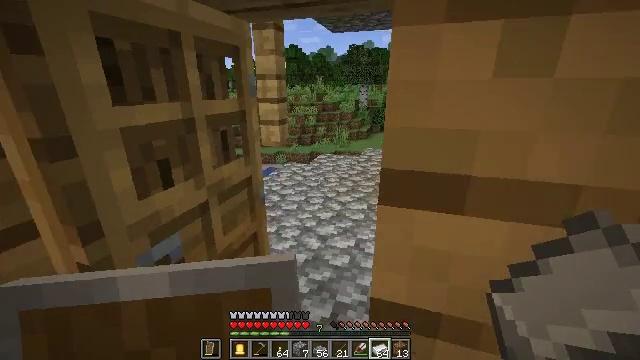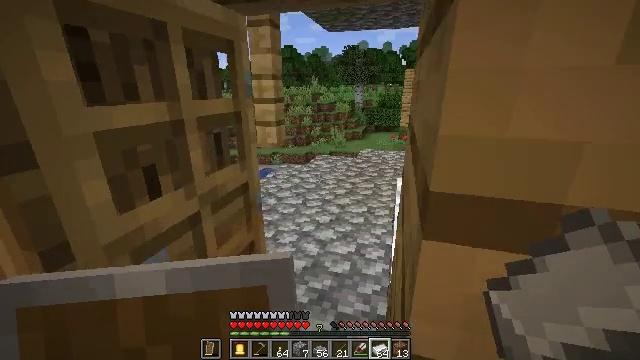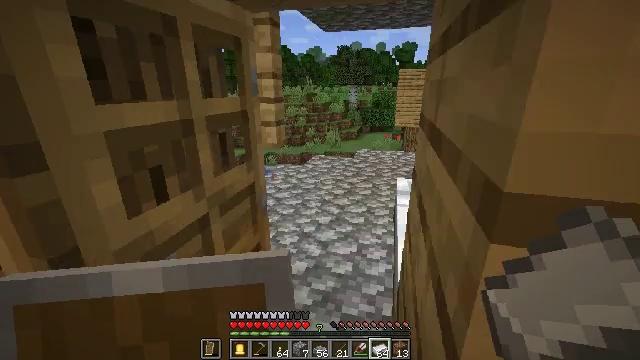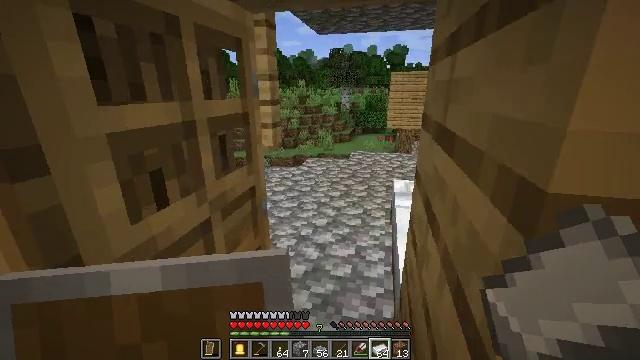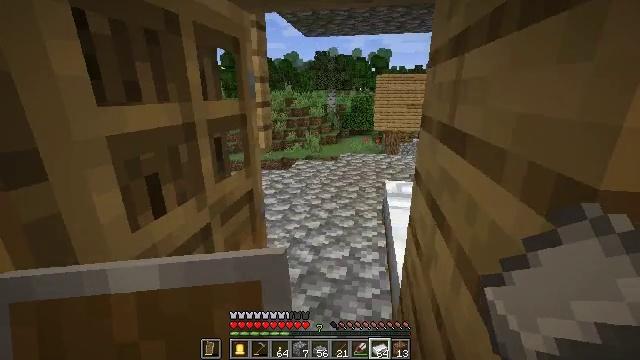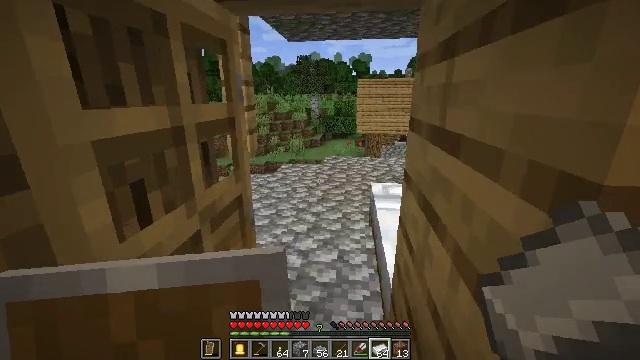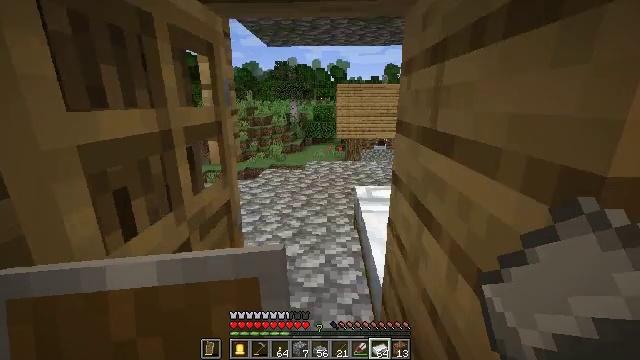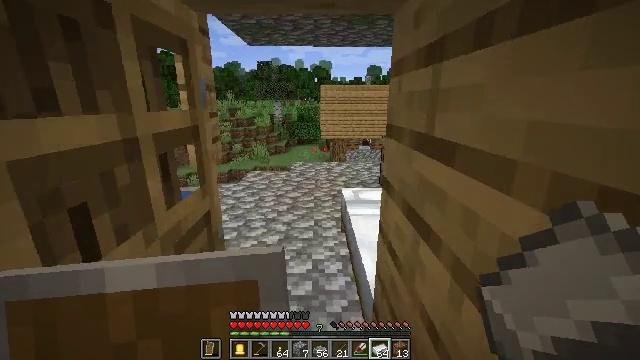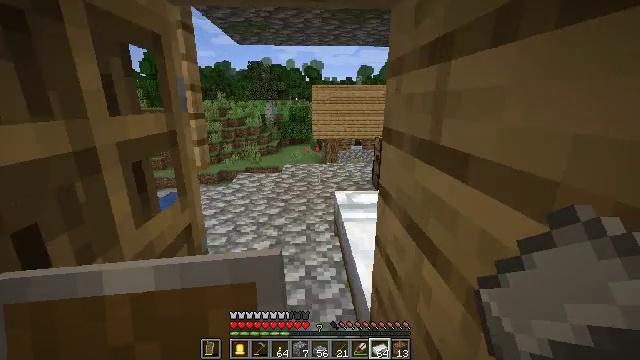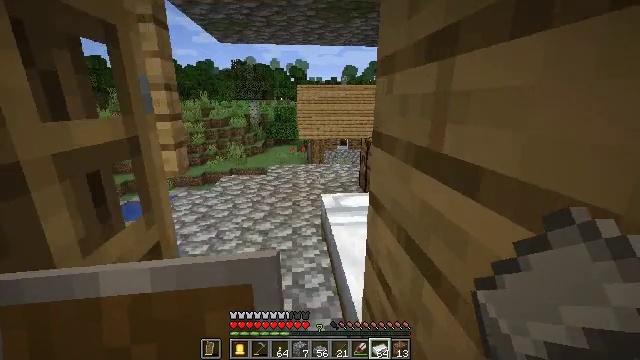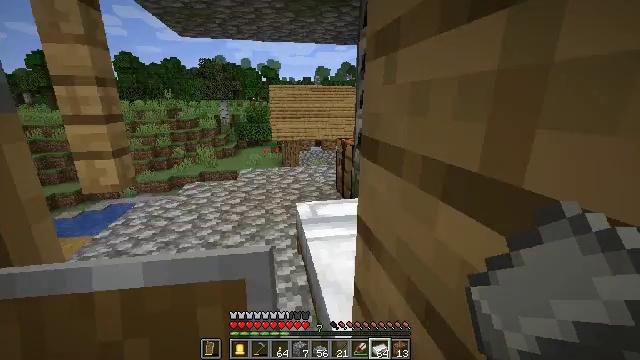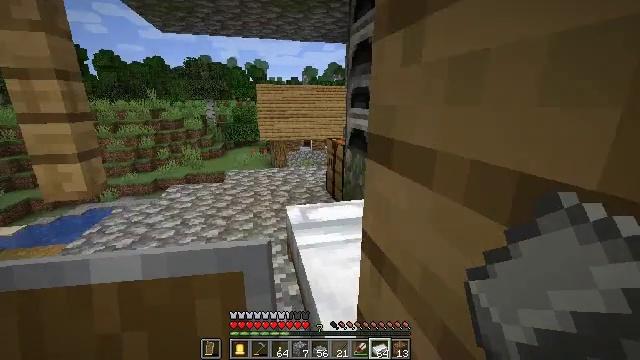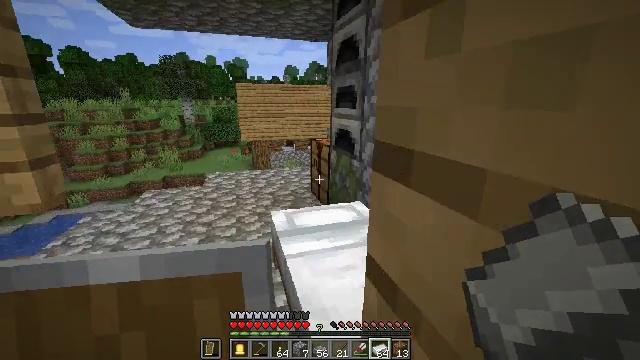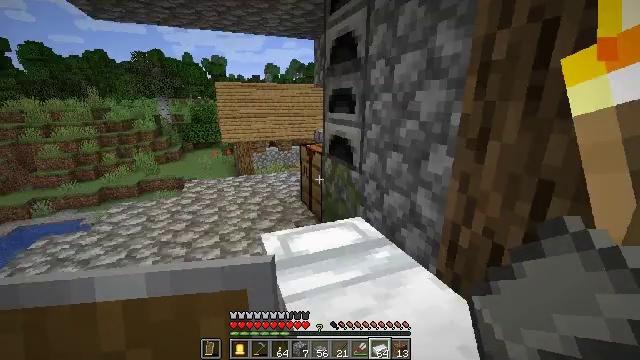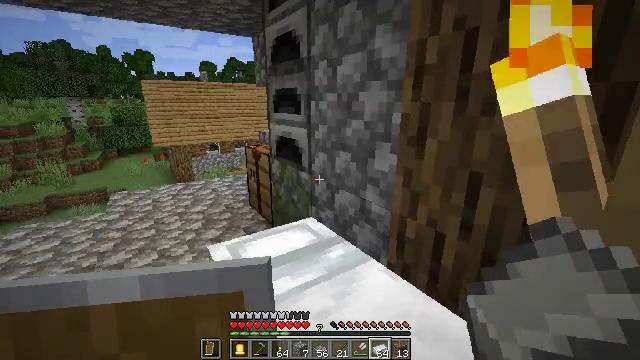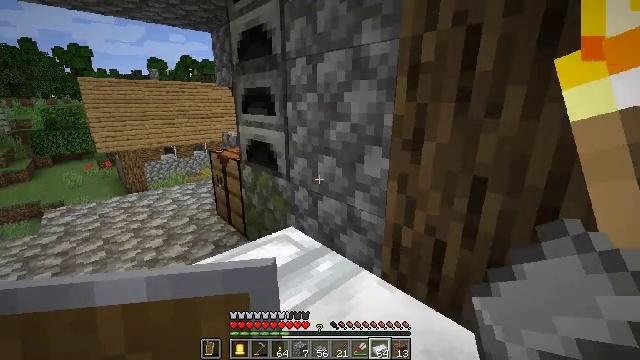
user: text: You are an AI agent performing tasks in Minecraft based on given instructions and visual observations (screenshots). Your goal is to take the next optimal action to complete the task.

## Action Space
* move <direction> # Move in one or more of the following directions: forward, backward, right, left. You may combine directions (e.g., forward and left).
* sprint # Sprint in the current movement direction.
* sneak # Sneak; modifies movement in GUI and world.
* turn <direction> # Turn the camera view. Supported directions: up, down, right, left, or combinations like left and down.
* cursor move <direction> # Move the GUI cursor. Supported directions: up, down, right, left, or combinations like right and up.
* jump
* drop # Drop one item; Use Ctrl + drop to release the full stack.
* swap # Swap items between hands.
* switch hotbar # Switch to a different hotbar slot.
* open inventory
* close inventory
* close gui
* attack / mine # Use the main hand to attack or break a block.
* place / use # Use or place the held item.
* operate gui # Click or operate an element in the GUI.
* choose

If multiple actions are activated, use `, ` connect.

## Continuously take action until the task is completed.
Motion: motion action
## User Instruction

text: Use the crafting grid to craft an iron door.
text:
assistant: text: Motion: move forward, turn right
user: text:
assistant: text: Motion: move forward, turn right
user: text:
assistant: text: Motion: move forward, turn right
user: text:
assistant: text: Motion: move forward, turn right
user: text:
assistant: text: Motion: move forward, turn right
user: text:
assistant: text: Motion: move forward, turn right and up
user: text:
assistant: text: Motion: move forward, turn right
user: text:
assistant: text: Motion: move forward, turn right
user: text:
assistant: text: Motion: move forward, turn right
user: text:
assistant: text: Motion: move forward, turn right
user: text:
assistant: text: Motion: move forward, turn right
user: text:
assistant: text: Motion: move forward, turn right
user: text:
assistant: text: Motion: move forward, turn right
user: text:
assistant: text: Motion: move forward, turn right
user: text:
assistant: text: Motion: turn right
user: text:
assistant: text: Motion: no_op
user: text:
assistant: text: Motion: no_op
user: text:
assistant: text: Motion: no_op
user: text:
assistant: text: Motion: no_op
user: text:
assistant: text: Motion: no_op
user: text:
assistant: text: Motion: turn left
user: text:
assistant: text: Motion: turn left
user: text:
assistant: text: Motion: turn left
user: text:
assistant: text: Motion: turn left
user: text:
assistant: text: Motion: turn left
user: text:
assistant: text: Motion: no_op
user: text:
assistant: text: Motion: no_op
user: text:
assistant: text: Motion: no_op
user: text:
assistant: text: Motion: no_op
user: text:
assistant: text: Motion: use / place